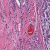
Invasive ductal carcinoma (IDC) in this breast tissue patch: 1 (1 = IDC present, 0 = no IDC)